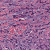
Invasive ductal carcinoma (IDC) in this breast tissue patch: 1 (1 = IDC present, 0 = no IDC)